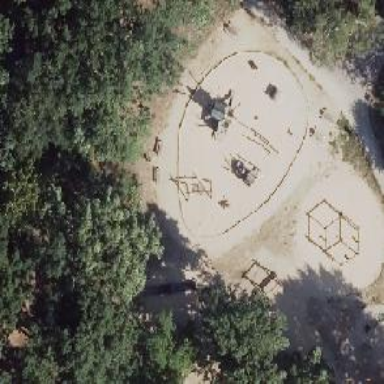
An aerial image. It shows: Playground with basket swing.